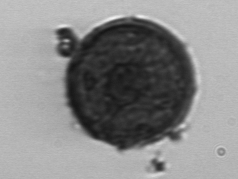
Label: Coscinodiscus